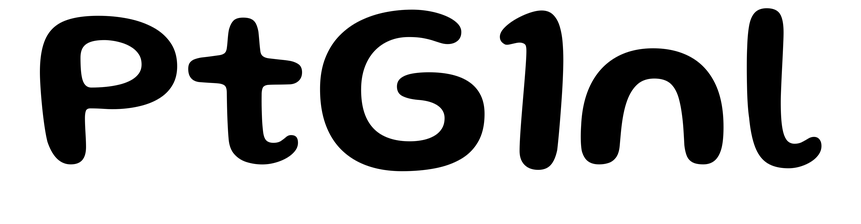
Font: Gluten_Medium